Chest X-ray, PA view. Patient: 25 years old, sex M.
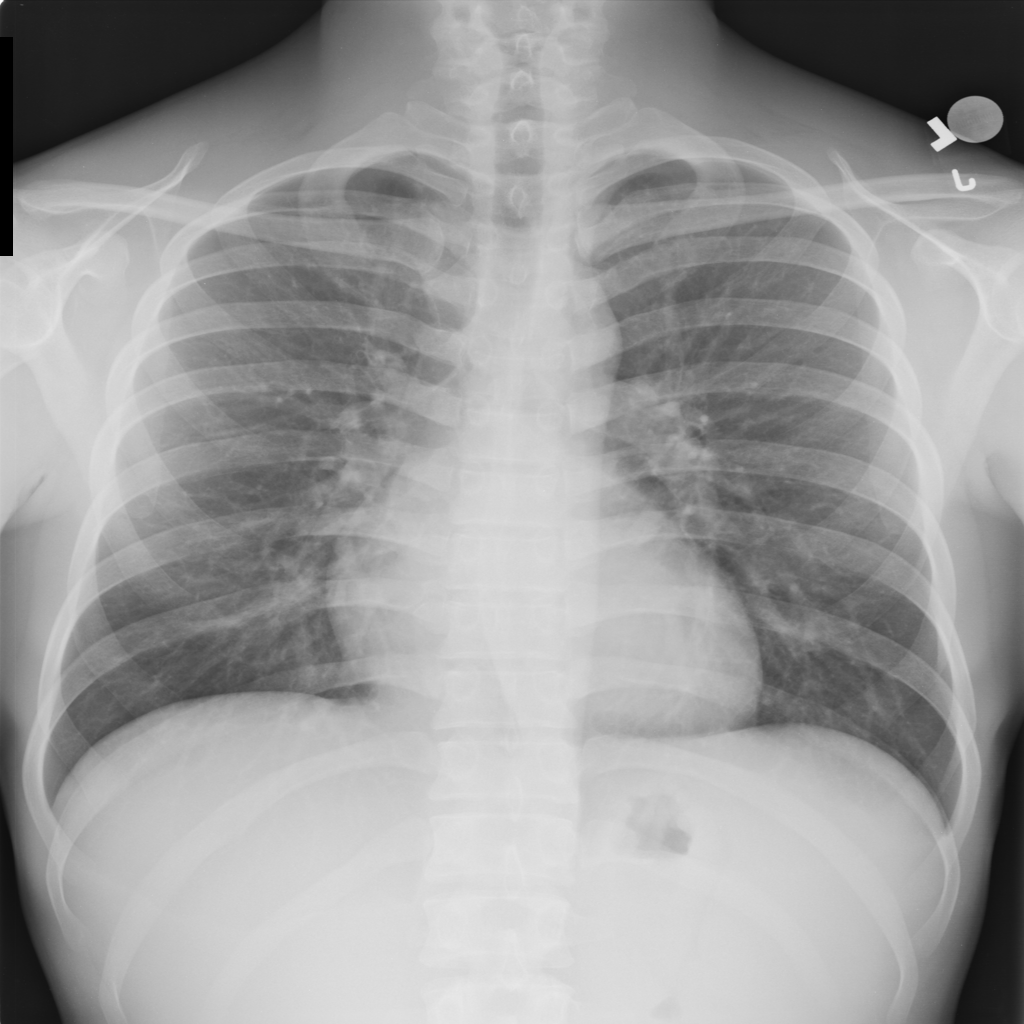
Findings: No Finding